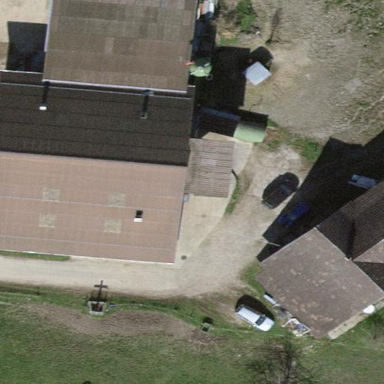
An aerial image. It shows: Farmyard area.